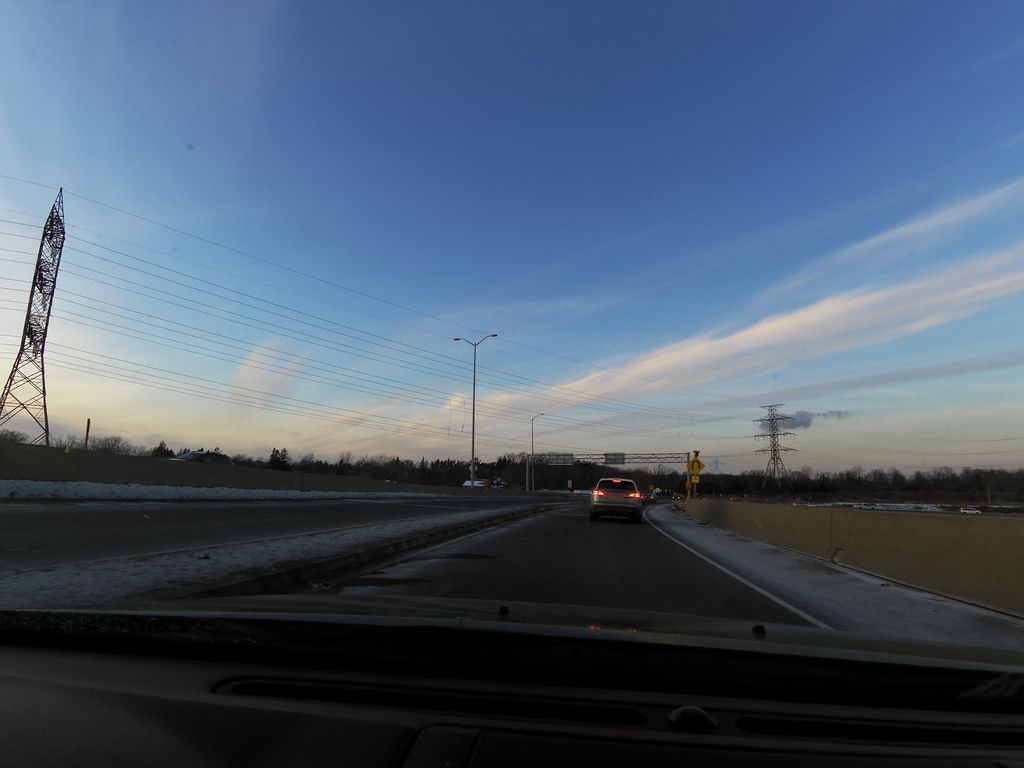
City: hamilton